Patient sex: M
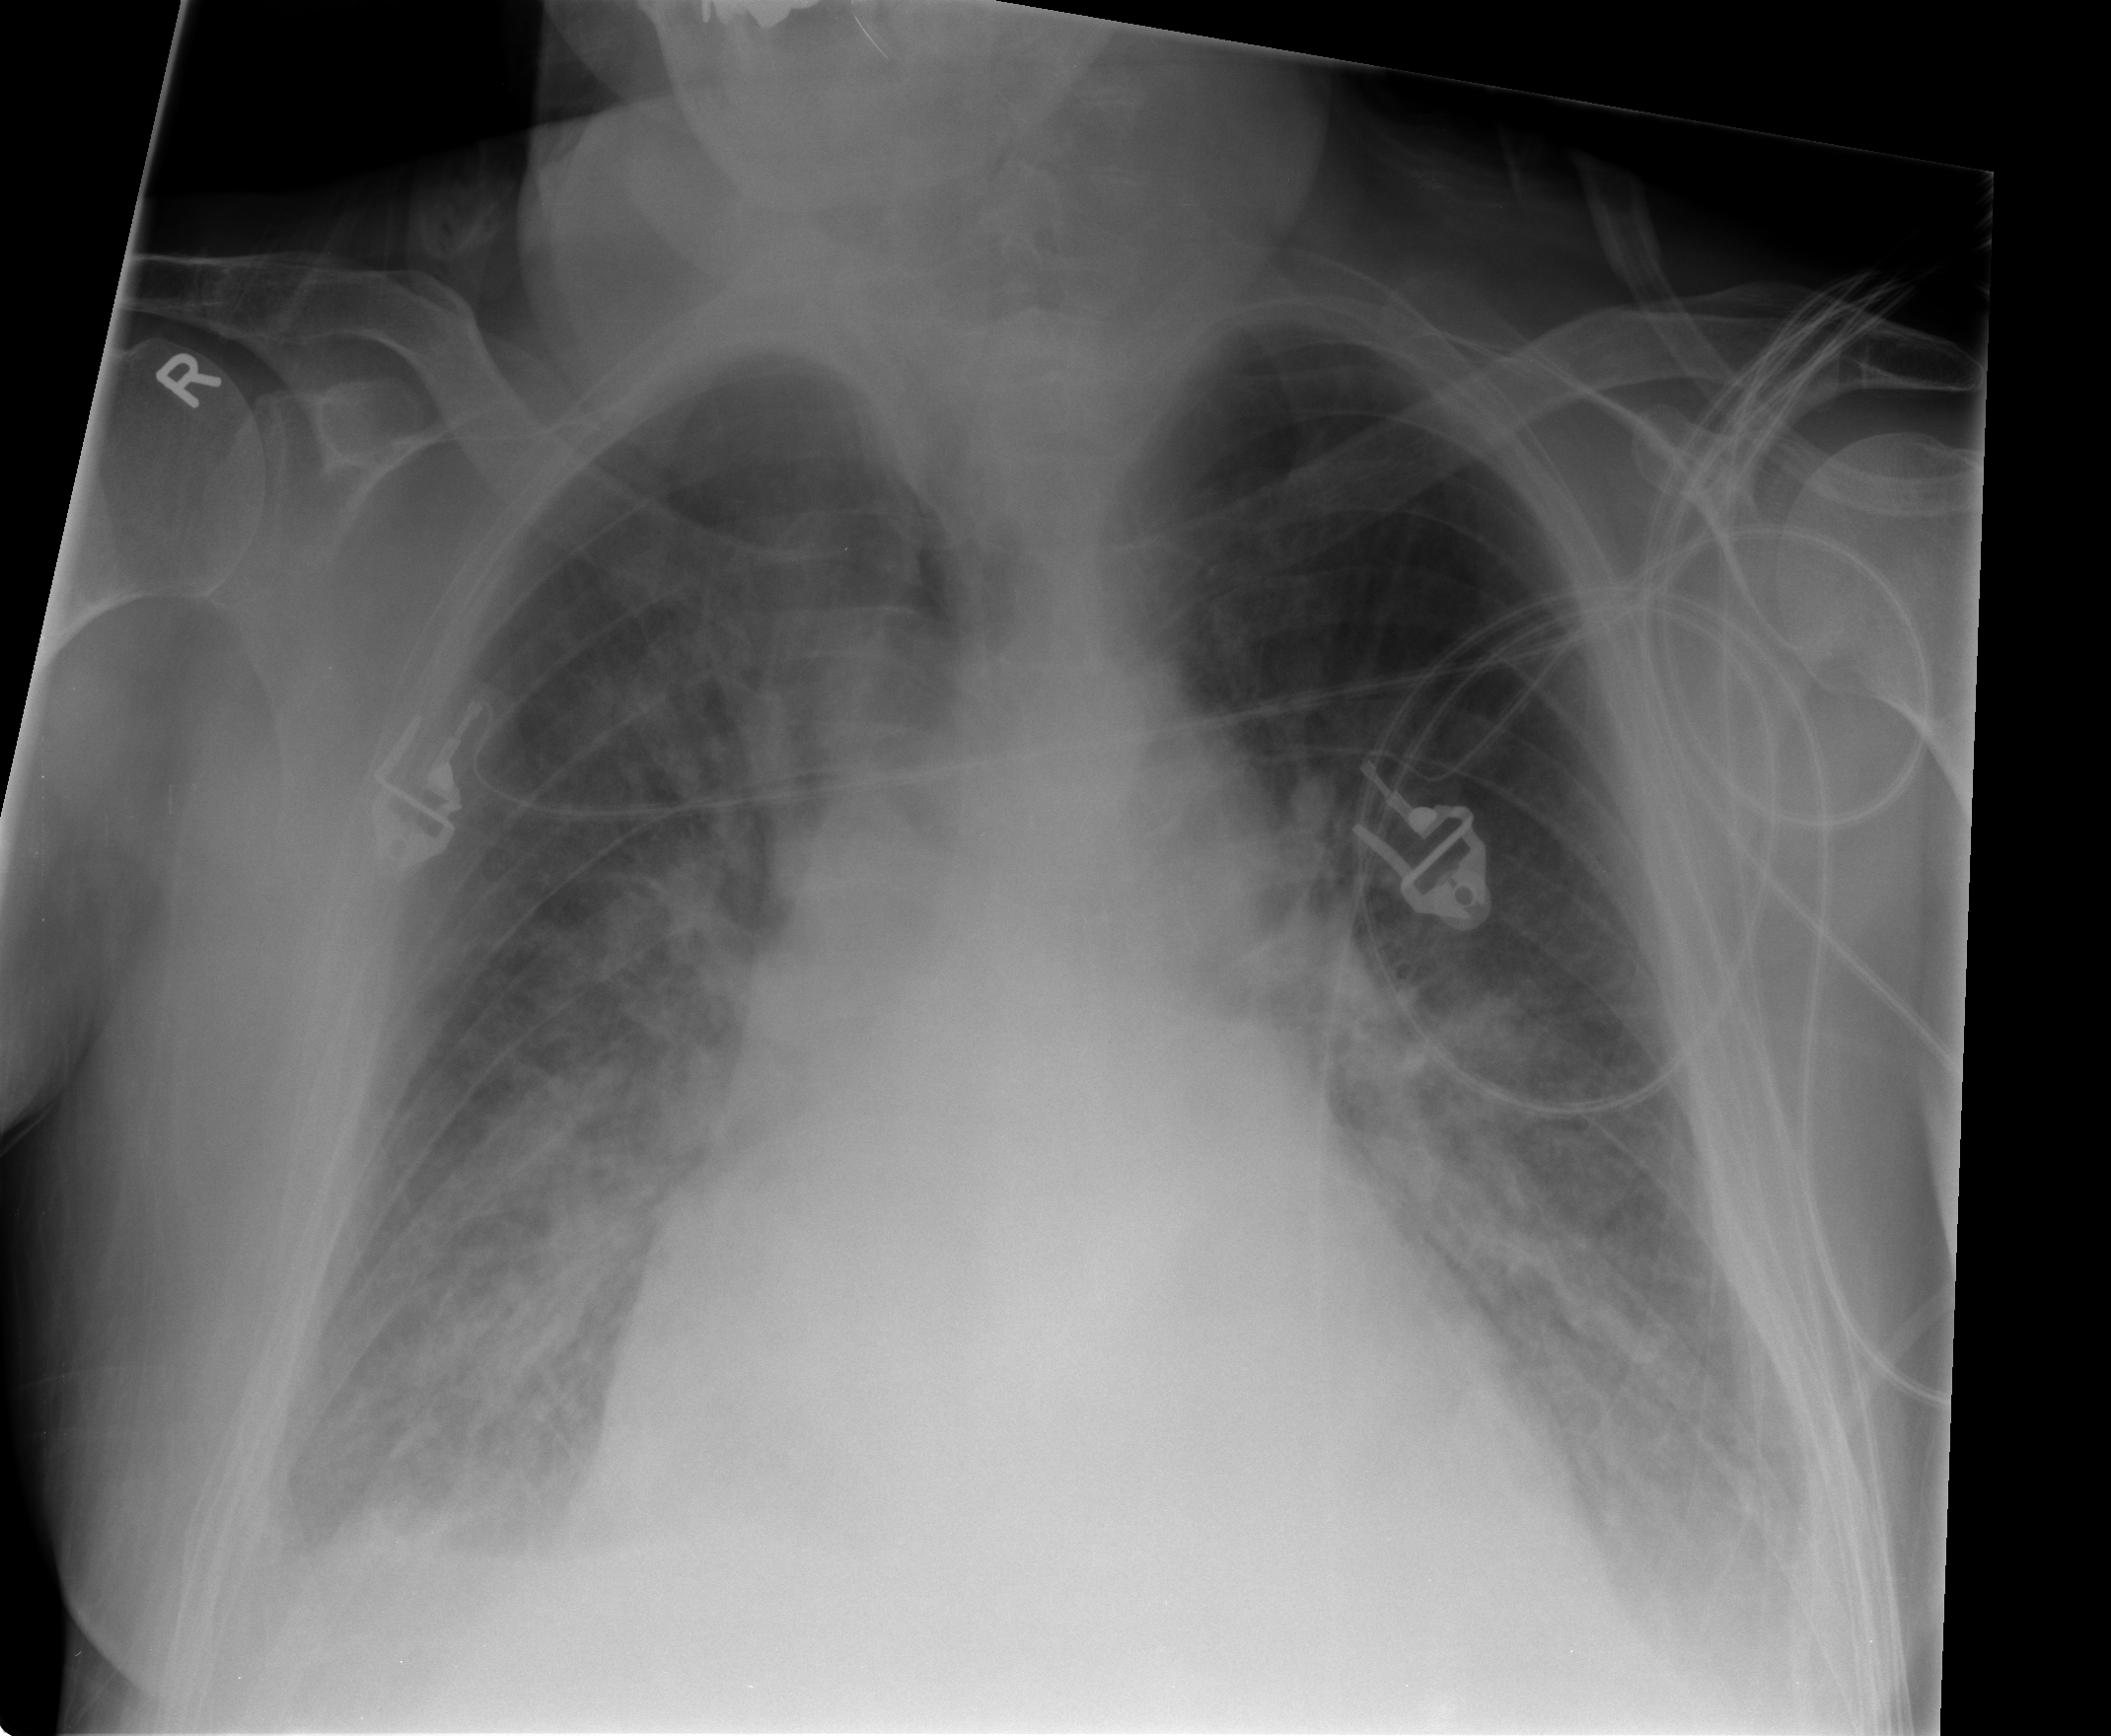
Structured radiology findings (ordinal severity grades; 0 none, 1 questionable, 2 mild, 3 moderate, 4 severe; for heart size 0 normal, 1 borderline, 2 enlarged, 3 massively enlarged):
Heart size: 2
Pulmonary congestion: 2
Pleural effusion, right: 1
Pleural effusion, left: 1
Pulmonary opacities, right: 4
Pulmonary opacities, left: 3
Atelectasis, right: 3
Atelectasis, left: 3